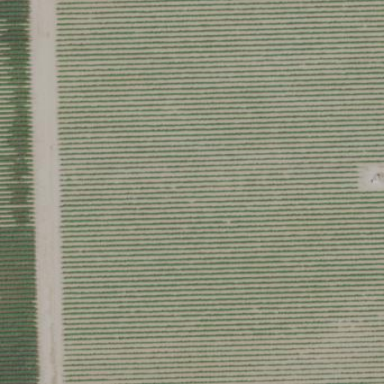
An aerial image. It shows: Vineyard.